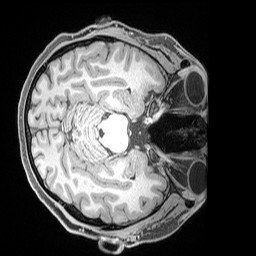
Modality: T1w
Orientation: axial
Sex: male
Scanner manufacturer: siemens
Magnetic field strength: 3 T
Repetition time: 2.53 s
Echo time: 0.00169 s